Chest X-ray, AP view. Patient: 43 years old, sex F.
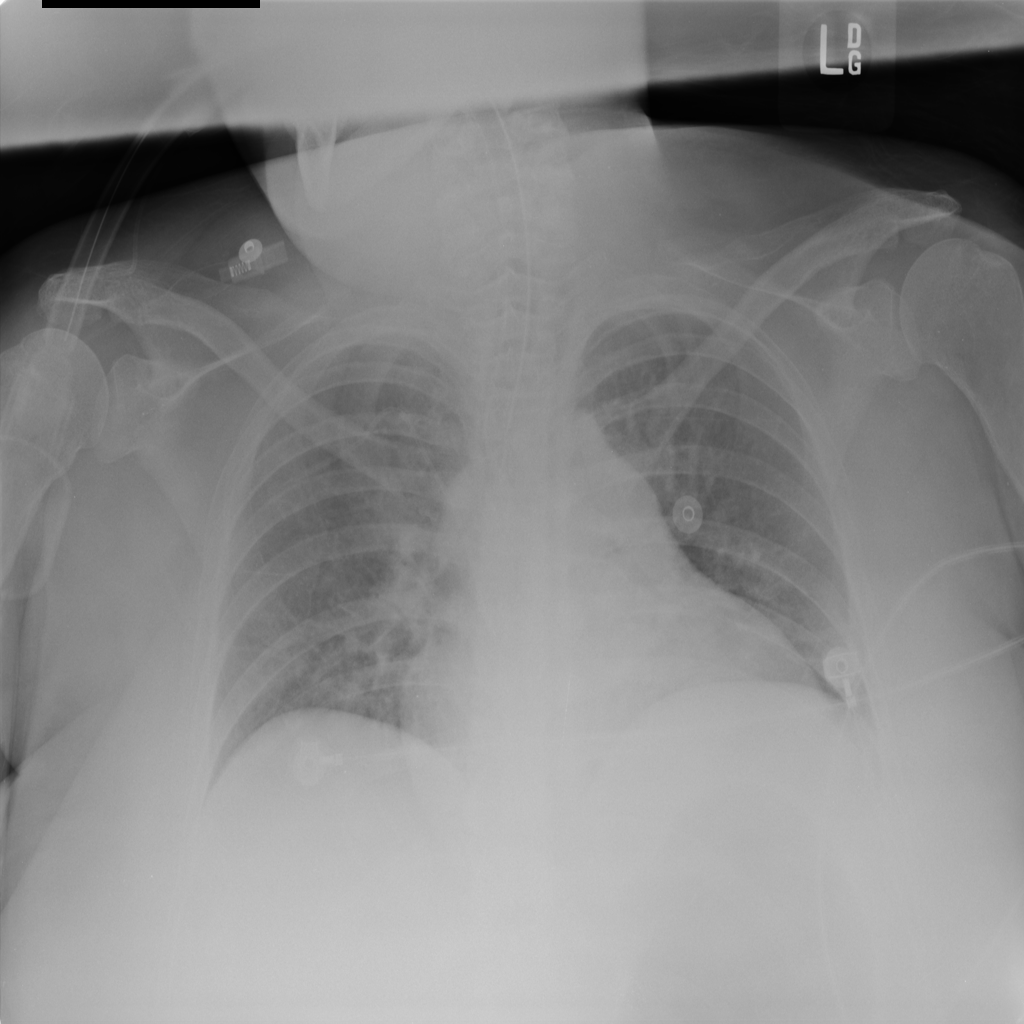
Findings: No Finding